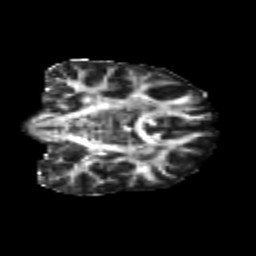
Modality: FA
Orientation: coronal
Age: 22
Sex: female
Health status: healthy
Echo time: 0.074 s